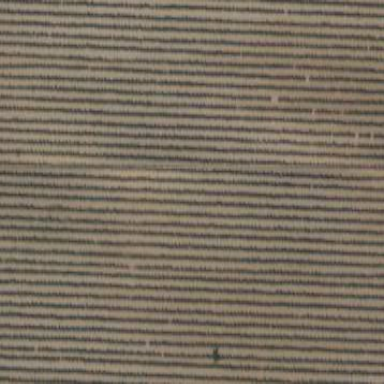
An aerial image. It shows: Vineyard growing grapes.